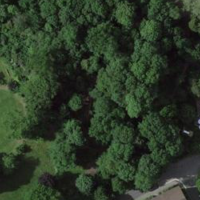
EUNIS habitat code: 53
Species observed at this site:
Cyanistes caeruleus
Turdus philomelos
Troglodytes troglodytes
Streptopelia decaocto
Dendrocopos major
Regulus ignicapilla
Aegithalos caudatus
Sylvia atricapilla
Columba palumbus
Turdus merula
Poecile palustris
Phylloscopus collybita
Parus major
Erithacus rubecula
Pica pica
Garrulus glandarius